Field crop: maize
Growth stage: 1
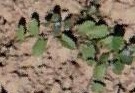
Species: convolvulus